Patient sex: M
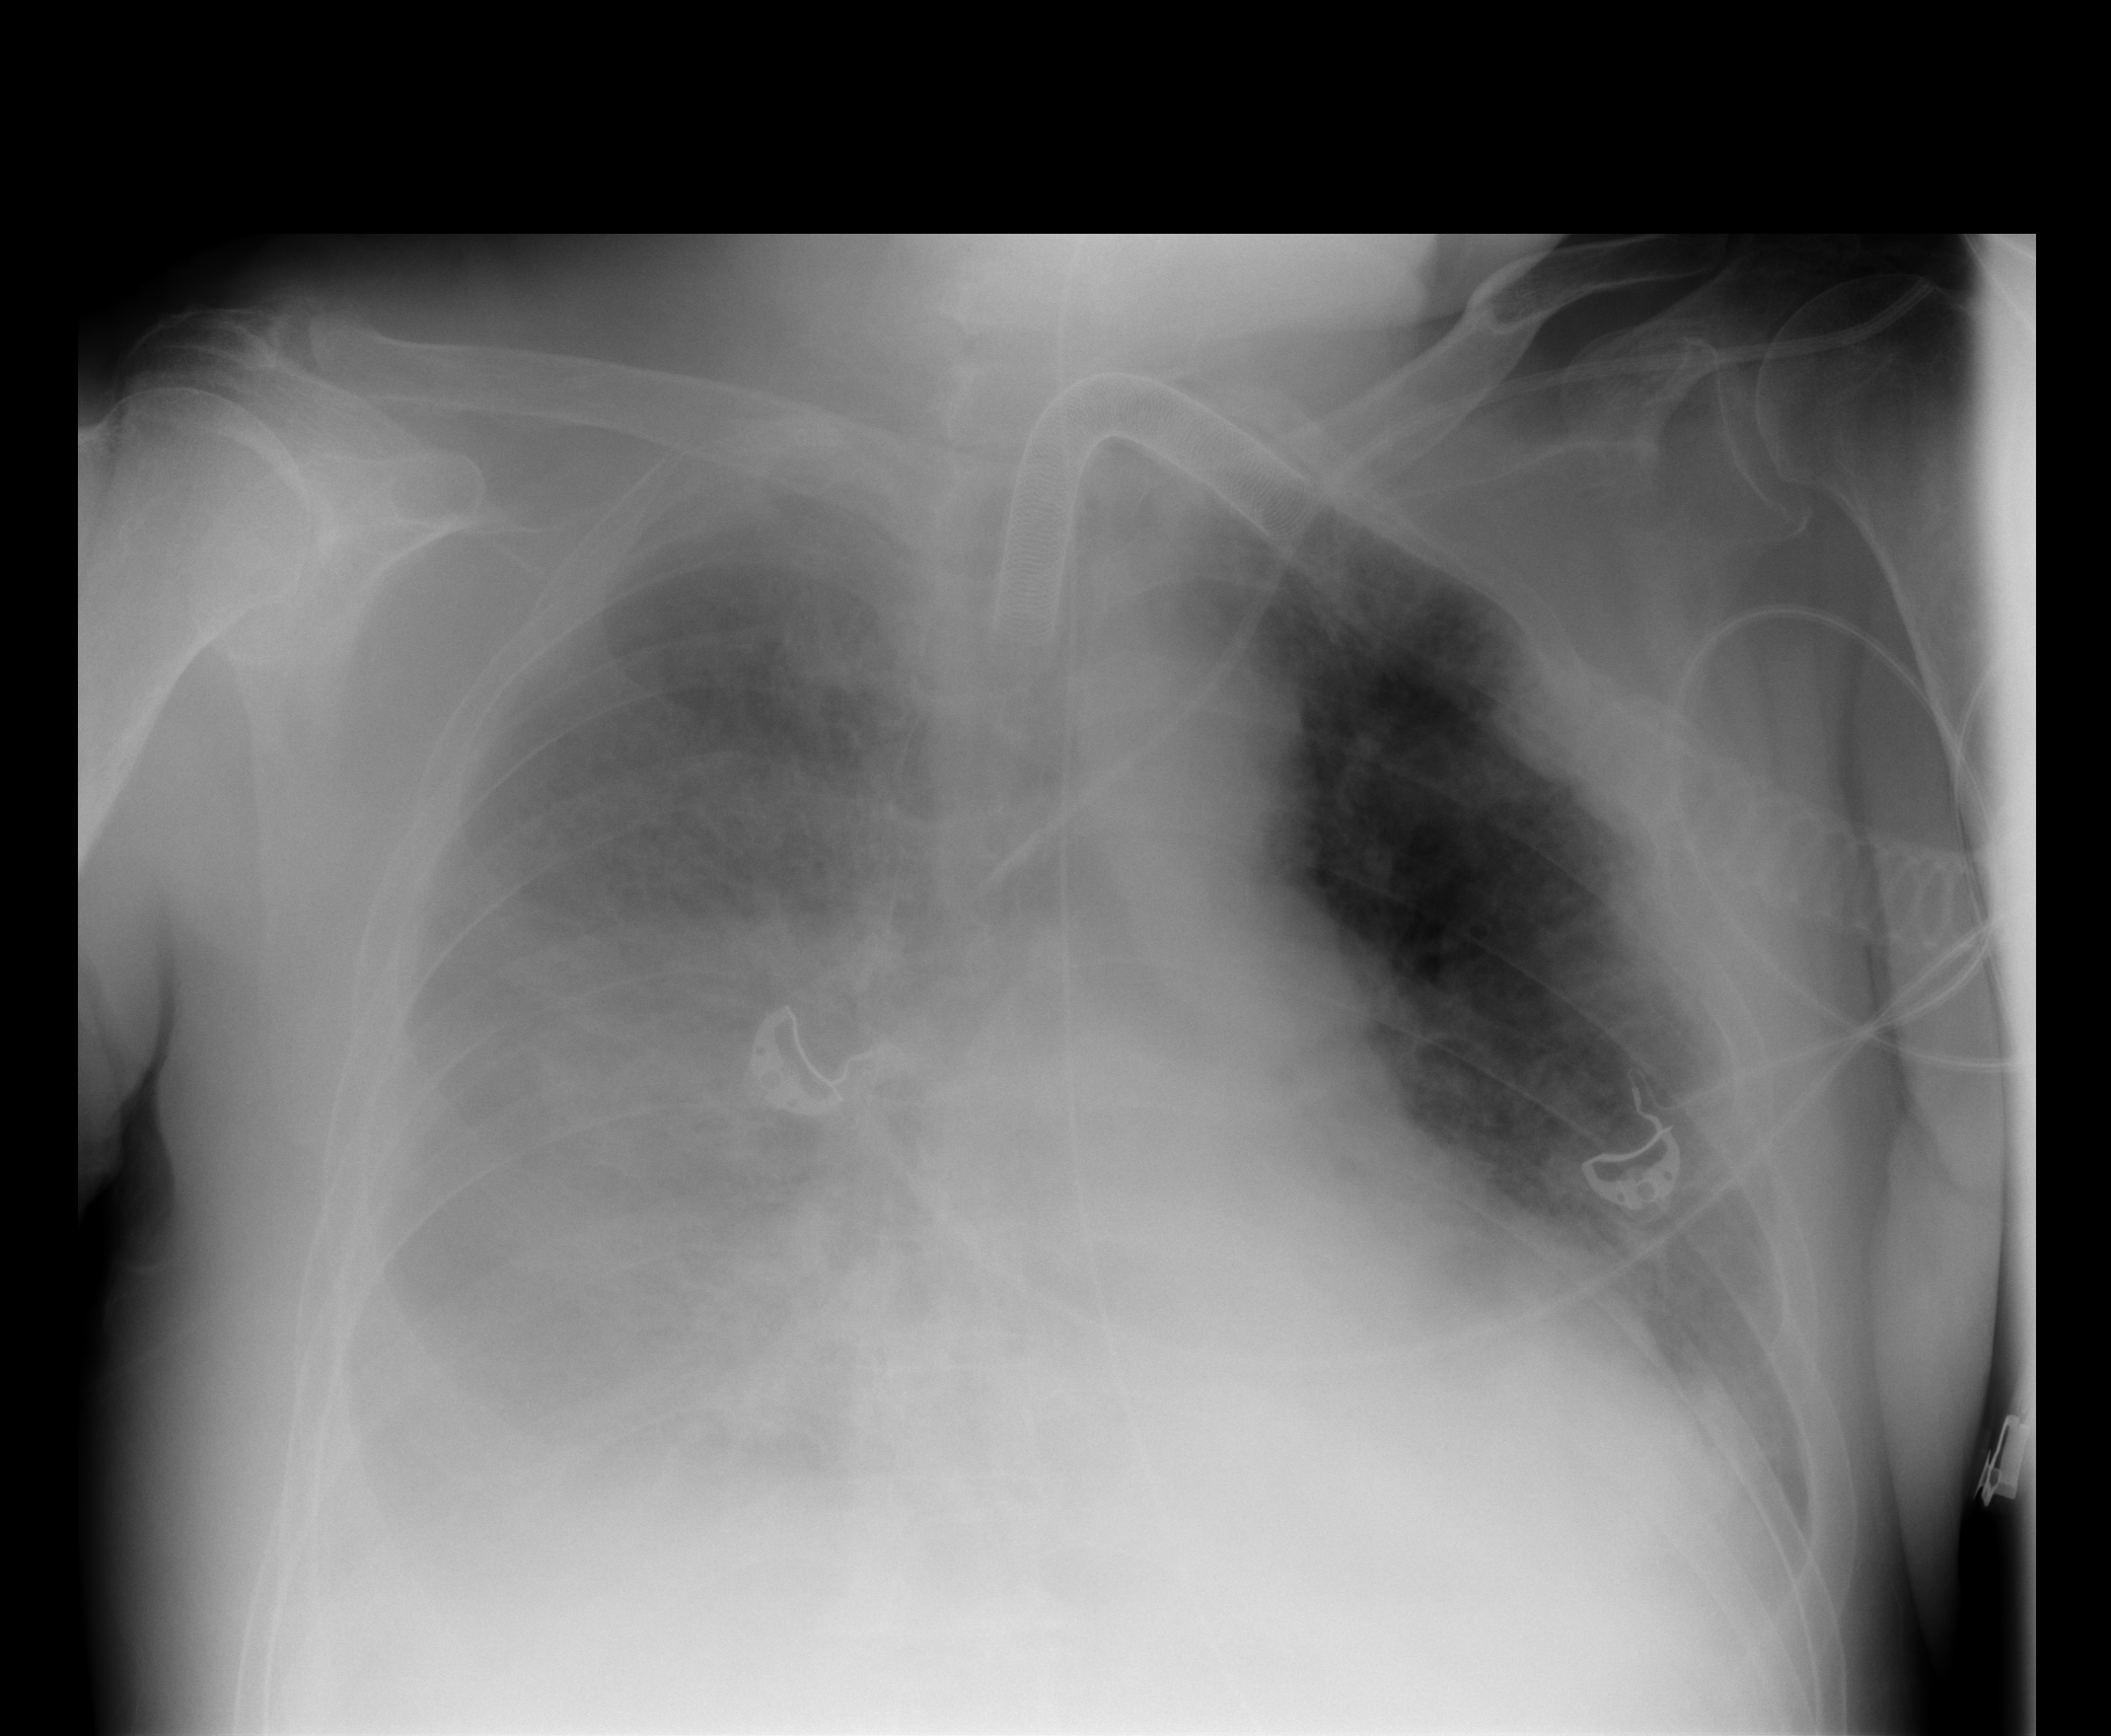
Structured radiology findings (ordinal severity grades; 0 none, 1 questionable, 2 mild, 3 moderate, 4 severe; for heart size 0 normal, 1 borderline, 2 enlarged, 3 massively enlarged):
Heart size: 2
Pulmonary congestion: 2
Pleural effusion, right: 3
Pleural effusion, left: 2
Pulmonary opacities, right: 2
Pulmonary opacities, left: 2
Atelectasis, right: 2
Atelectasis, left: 2